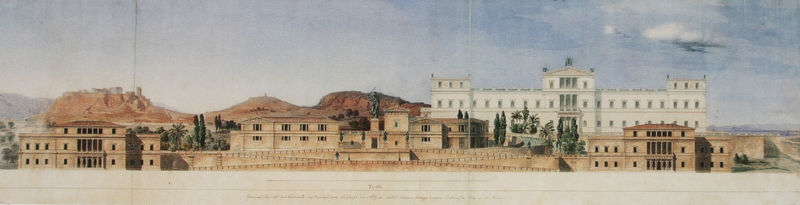
Titel: Entwurf für das königliche Schloß in Athen
Künstler: Leo von Klenze
Standort: München
Institution: Staatliche Graphische Sammlung
Schlagwörter: baum, berg, blau, felsen, himmel, weiß, wolken, bäume, grün, landschaft, stadt, braun, fenster, grau, pastell, schwarz, säulen, tür, zeichnung, dach, gebäude, haus, rot, schloss, weg, wolke, architektur, stein, ebene, häuser, hügel, natur, wege, figur, klassizismus, pflanzen, skulptur, statue, zypressen, terrasse, schrift, ansicht, fassade, fassaden, italien, süden, türen, berge, gebirge, dächer, giebel, mauer, bergkette, farbe, weis, platz, häuse, querformat, treppen, palme, panorama, stadtansicht, bögen, bayern, palast, palazzo, kegel, zypresse, titel, schwert, beschriftung, entwurf, villa, geige, statuen, sandstein, mauern, residenz, griechenland, palmen, herrenhaus, horizontal, pinien, tempel, pinie, gebäuse, römisch, toskana, ägypten, klenze, aufriss, gesimse, paläste, villen, bavaria, hgel, terracotta, mediteran, iatlien, fssaden, münschen, statui, gebäudeansicht, langes format, ansichtz